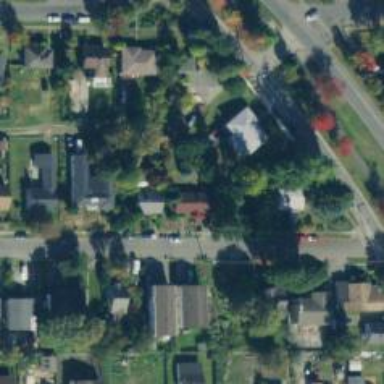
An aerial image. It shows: Alley classified as service road.